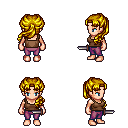
a pixel art fantasy rpg character, female body template, human, light skin, brown pirate shirt, magenta pants, blonde princess hairstyle, dagger, four views (front, back, left, right), 2x2 character sprite sheet, small pixel art, hard edges, no anti-aliasing